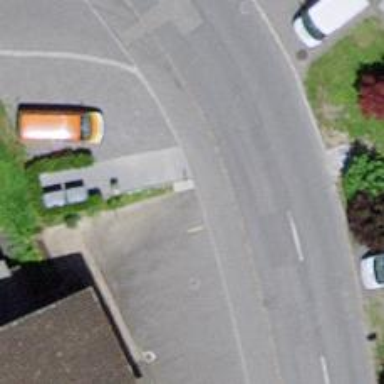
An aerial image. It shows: Bus stop with platform for public transport.